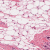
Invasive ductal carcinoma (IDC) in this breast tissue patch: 0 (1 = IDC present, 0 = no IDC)